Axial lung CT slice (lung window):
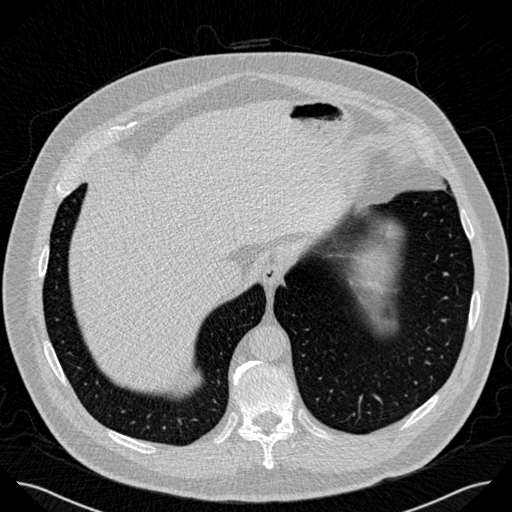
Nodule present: no